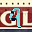
Label: 9